Aerial crown-view tile of a tropical tree (Barro Colorado Island, Panama), acquired 20250715:
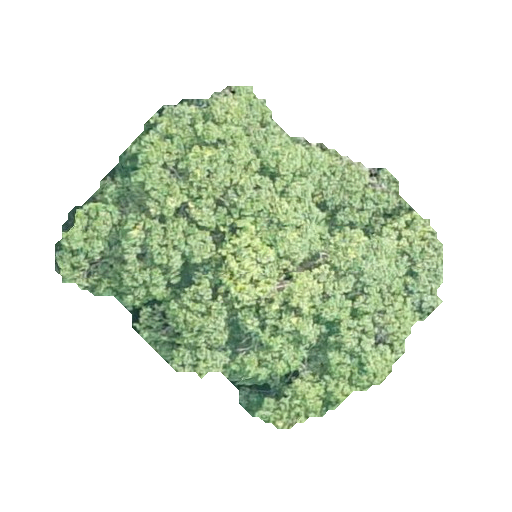
Species: Aspidosperma desmanthum
GBIF accepted scientific name: Aspidosperma desmanthum
Crown area: 121.265 m²